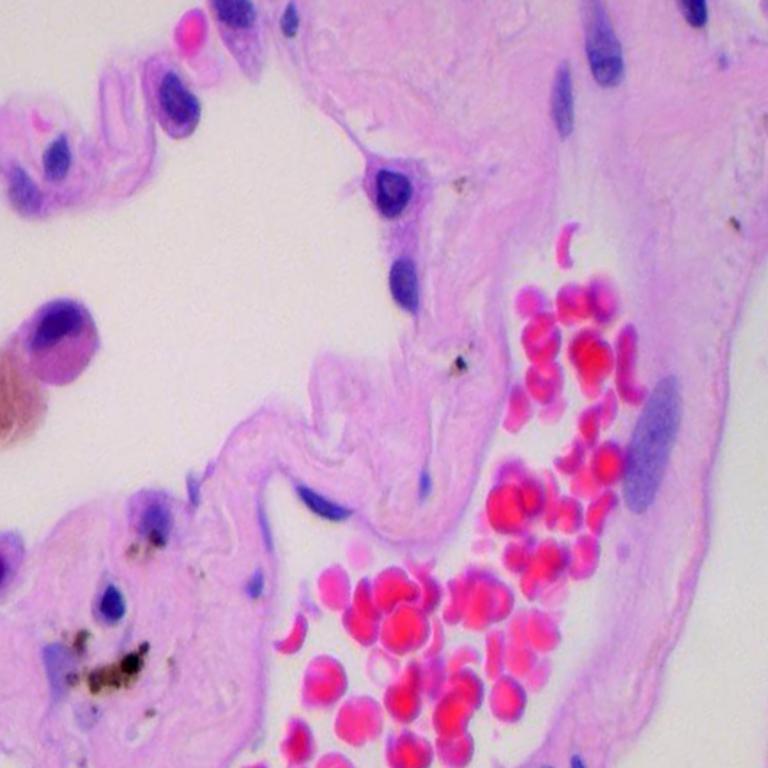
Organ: lung
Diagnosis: benign